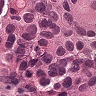
Metastatic tissue present: yes